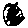
Label: moon